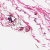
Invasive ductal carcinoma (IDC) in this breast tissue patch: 0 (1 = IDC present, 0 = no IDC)